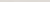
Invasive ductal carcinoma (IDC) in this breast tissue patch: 0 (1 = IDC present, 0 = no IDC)